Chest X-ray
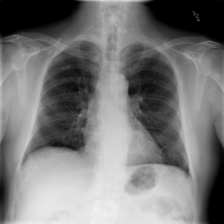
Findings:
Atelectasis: positive
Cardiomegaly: negative
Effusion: negative
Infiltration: negative
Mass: negative
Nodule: negative
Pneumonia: negative
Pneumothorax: negative
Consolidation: negative
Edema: negative
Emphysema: negative
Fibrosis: negative
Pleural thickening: negative
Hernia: negative